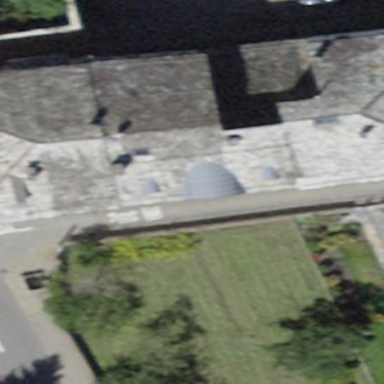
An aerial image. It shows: Hipped roof on residential building.